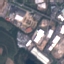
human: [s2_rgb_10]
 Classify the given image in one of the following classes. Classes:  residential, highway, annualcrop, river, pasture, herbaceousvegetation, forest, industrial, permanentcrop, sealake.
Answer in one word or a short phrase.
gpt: Industrial